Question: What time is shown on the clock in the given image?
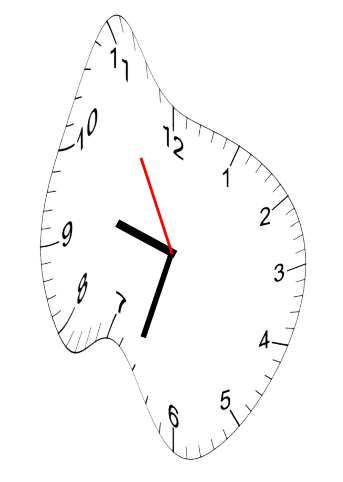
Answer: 09:32:55